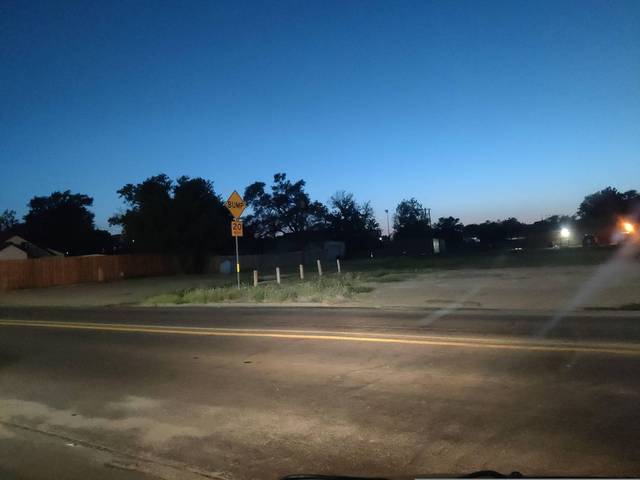
Region: United States
Coordinates: 34.941, -100.894